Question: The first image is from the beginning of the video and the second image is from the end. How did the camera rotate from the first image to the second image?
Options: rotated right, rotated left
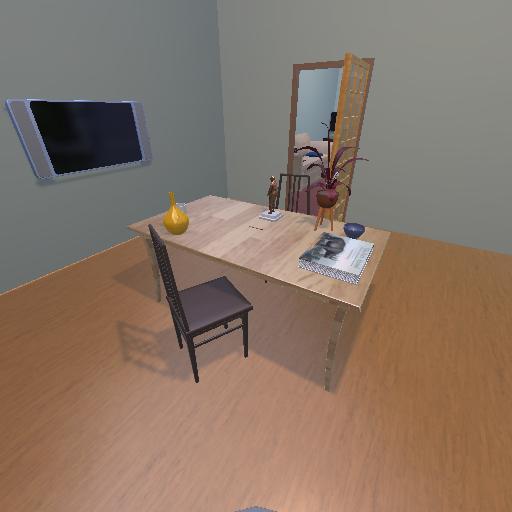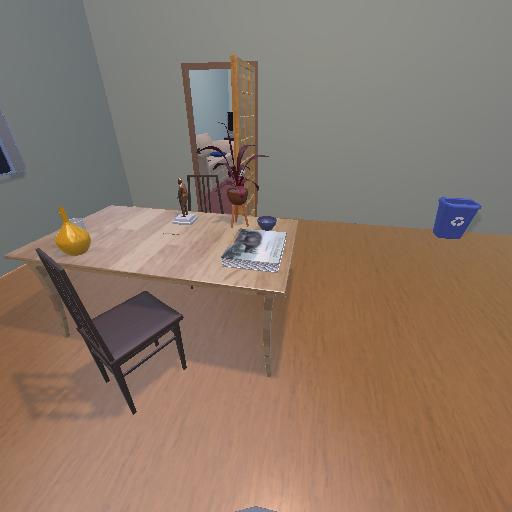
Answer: rotated right